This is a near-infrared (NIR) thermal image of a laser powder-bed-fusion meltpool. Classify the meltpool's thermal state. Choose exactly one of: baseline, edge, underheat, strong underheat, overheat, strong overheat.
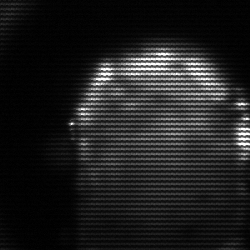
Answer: baseline